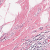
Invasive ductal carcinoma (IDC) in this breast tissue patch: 0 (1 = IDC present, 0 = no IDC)